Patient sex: M
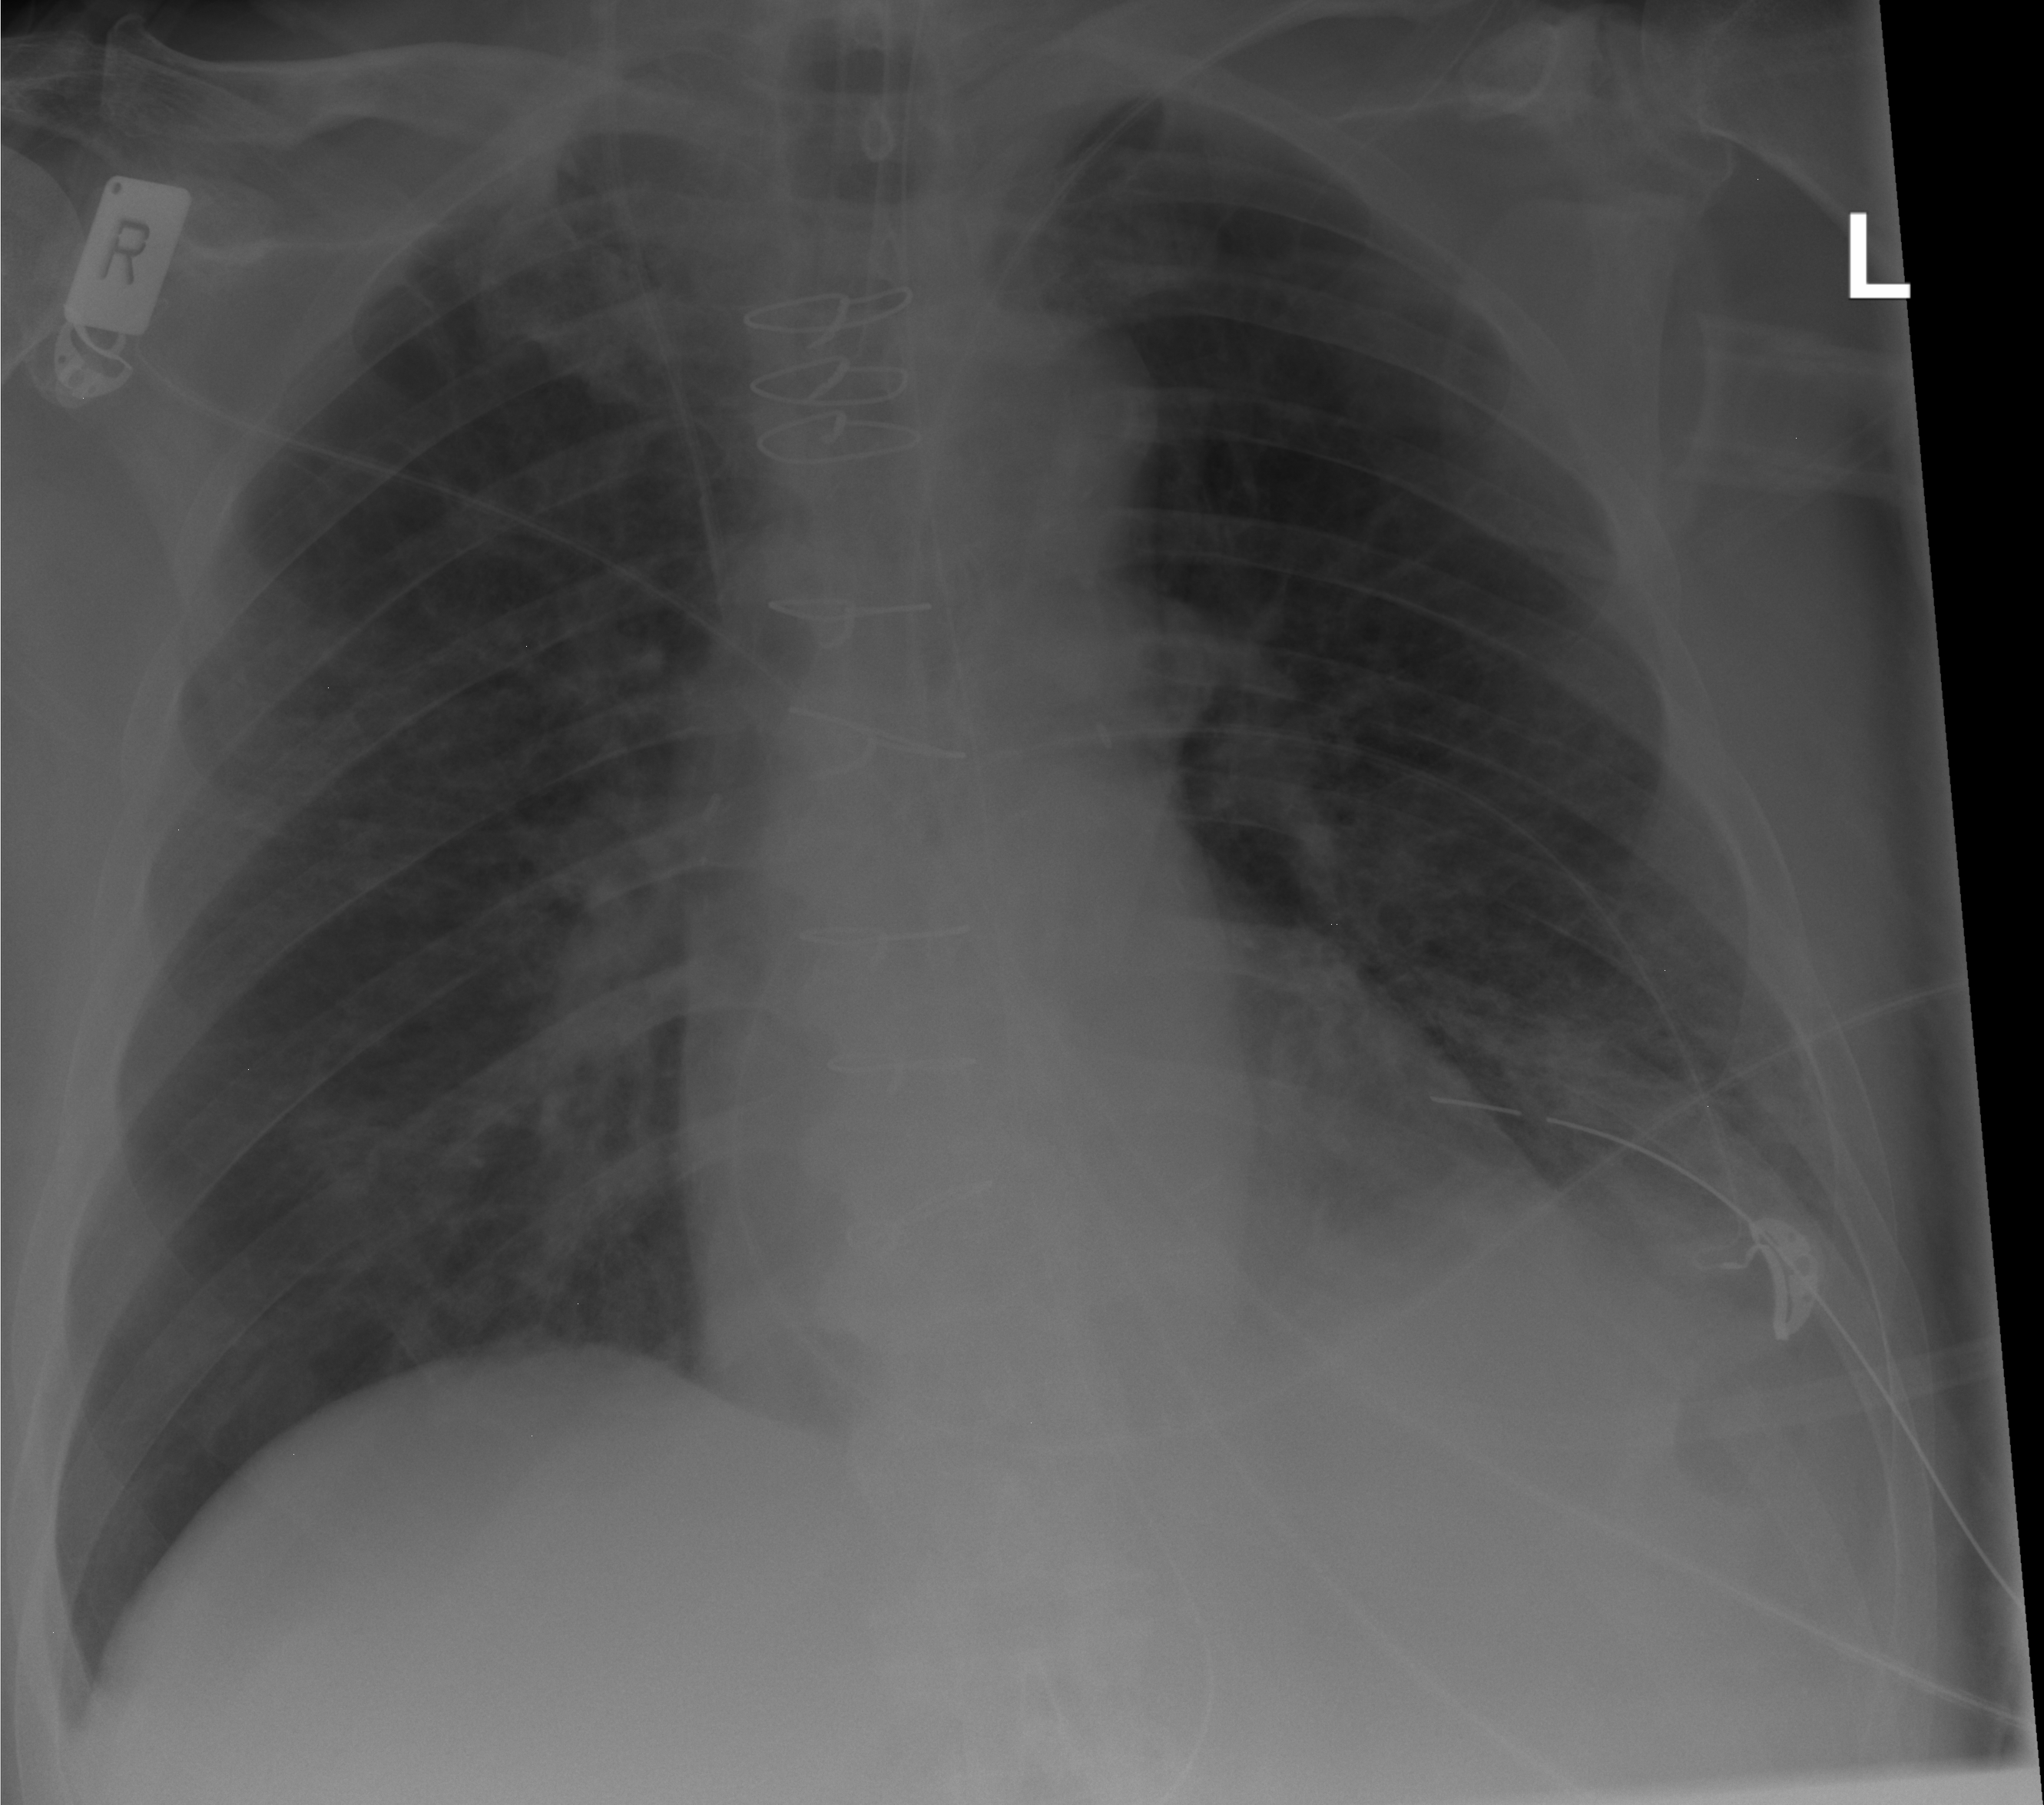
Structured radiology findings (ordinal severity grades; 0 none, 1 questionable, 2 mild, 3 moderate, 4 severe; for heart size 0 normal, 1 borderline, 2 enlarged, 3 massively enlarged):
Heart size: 0
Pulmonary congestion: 0
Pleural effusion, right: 0
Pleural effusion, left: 0
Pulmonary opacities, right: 2
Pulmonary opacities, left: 2
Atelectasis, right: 2
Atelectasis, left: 2